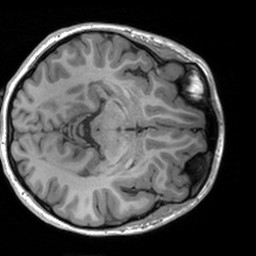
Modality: T1w
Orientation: axial
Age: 21
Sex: female
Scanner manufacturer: siemens
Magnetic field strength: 3 T
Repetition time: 1.9 s
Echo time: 0.00226 s